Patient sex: F
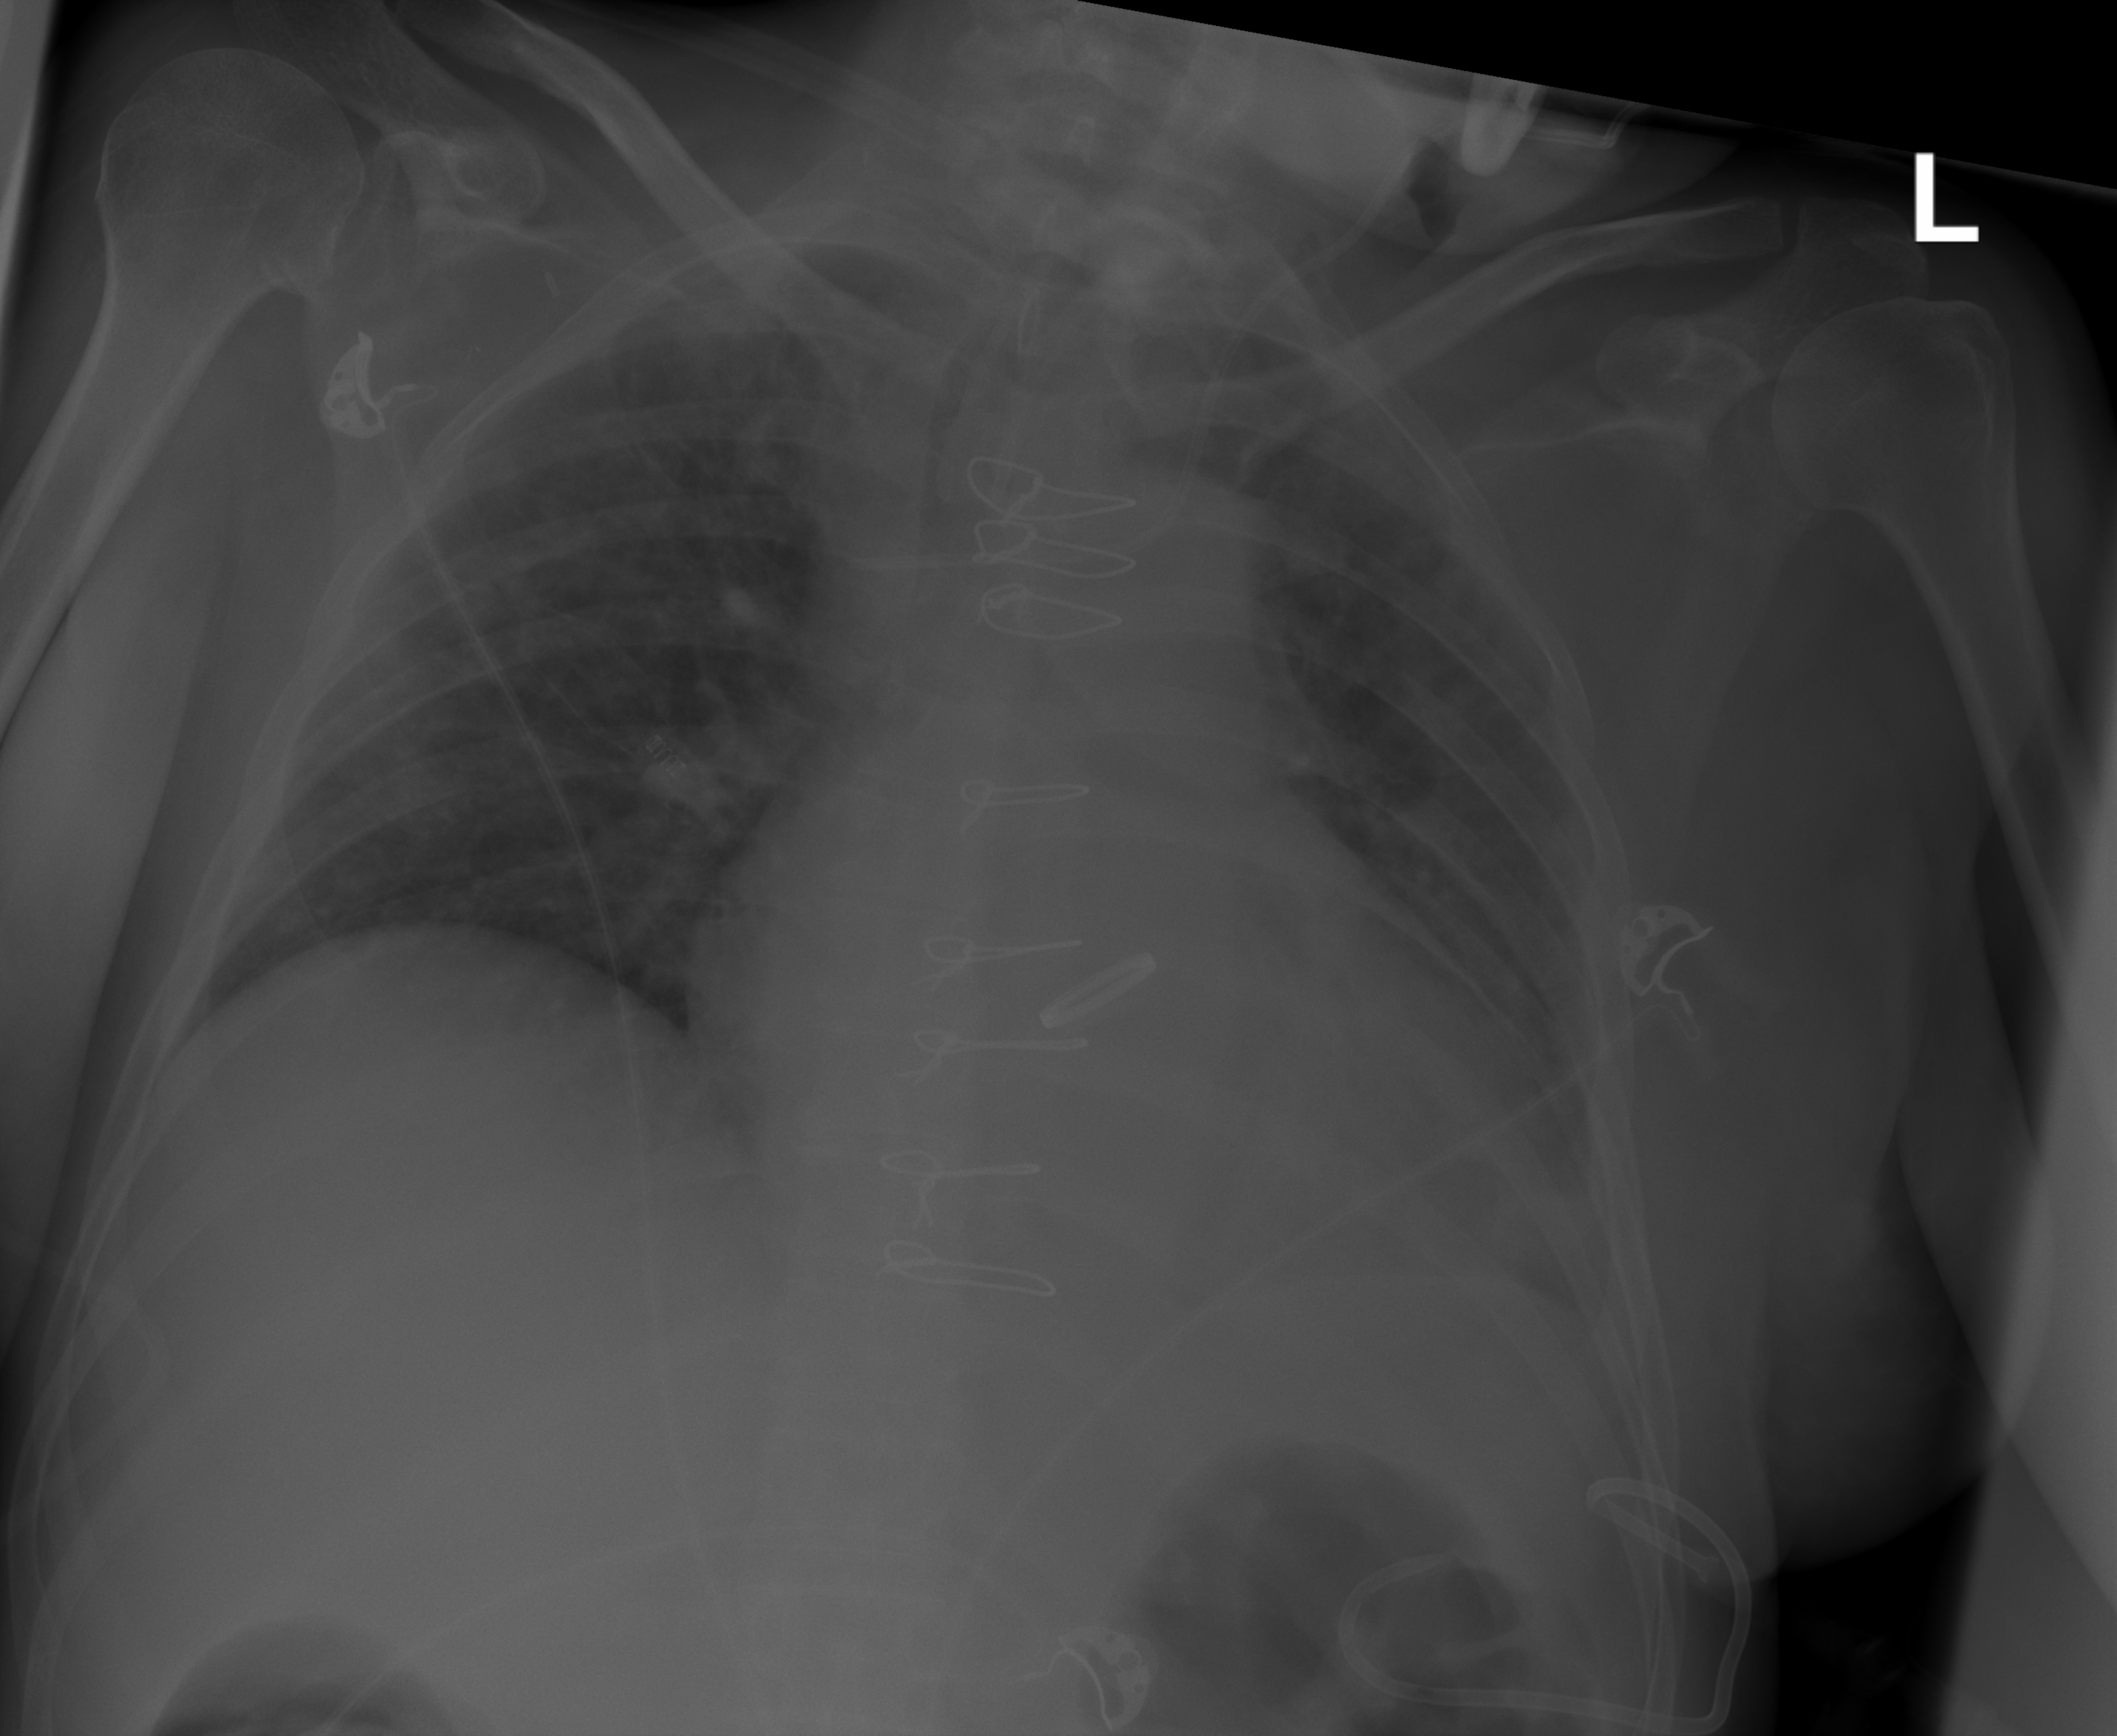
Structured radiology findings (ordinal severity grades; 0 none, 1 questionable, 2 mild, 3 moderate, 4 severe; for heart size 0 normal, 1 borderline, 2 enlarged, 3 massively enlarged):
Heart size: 2
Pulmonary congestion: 1
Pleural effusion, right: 0
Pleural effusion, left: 2
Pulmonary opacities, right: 1
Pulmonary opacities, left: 1
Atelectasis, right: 2
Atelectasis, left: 2